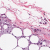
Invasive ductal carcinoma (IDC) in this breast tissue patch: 0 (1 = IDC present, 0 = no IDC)